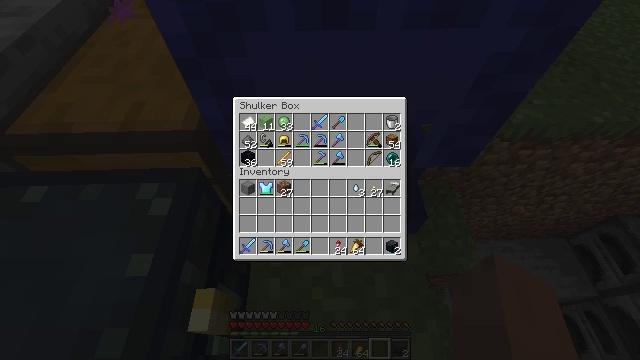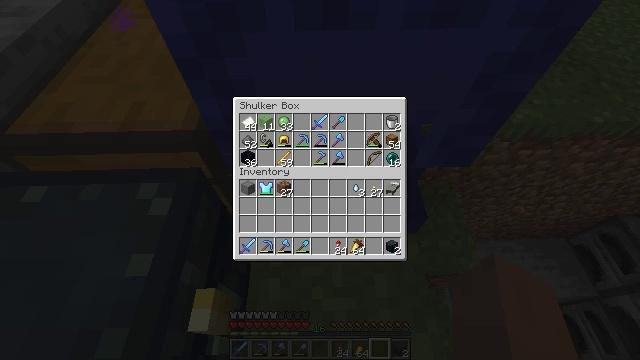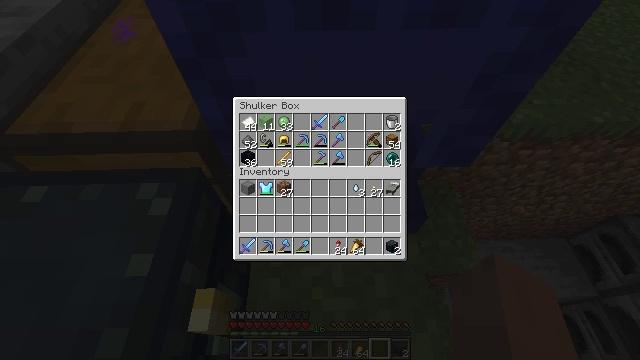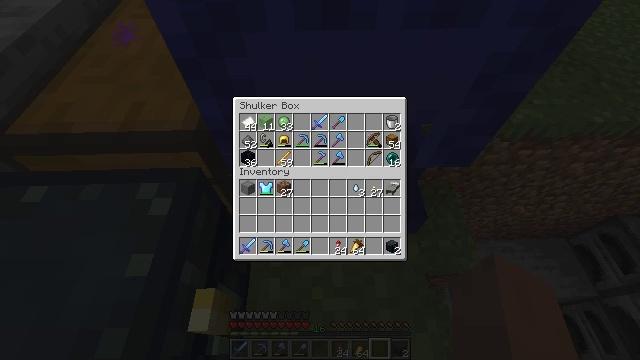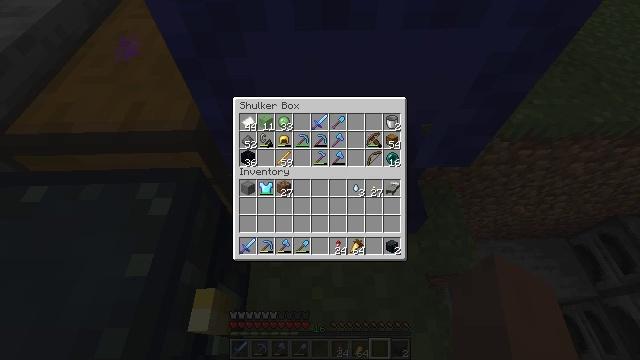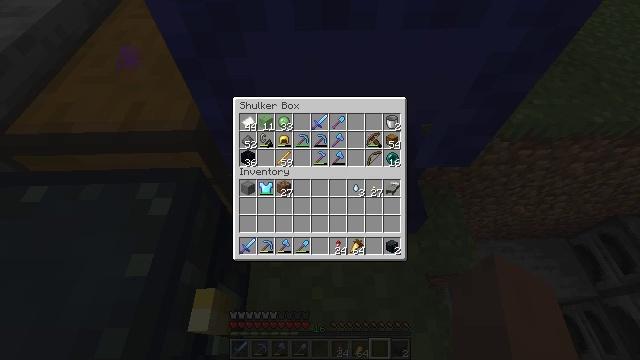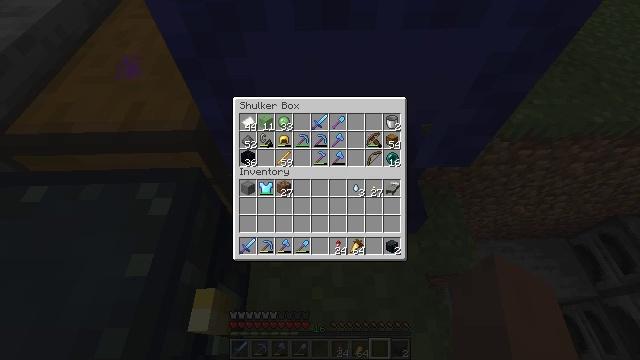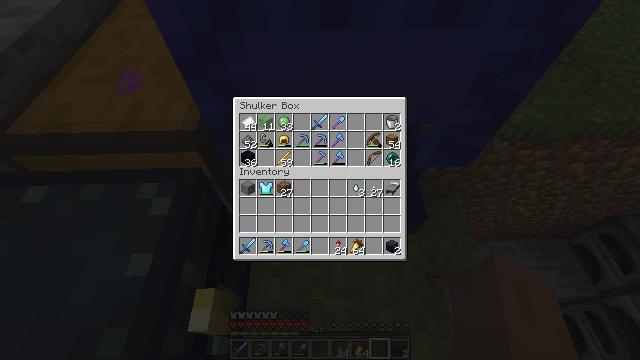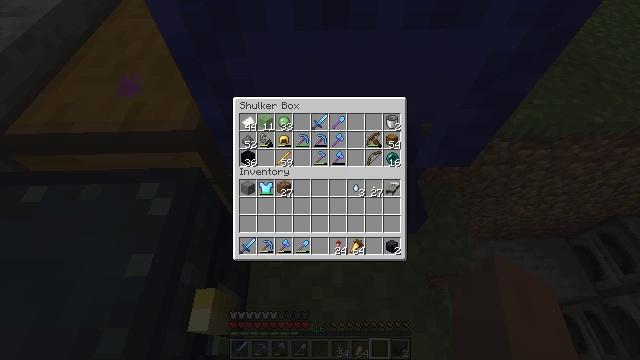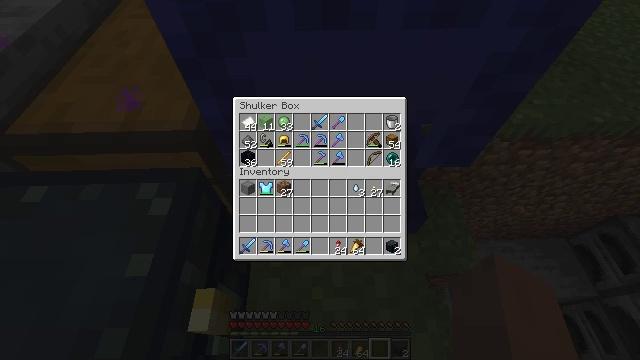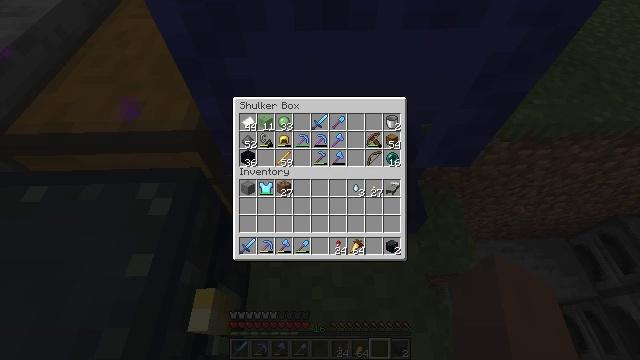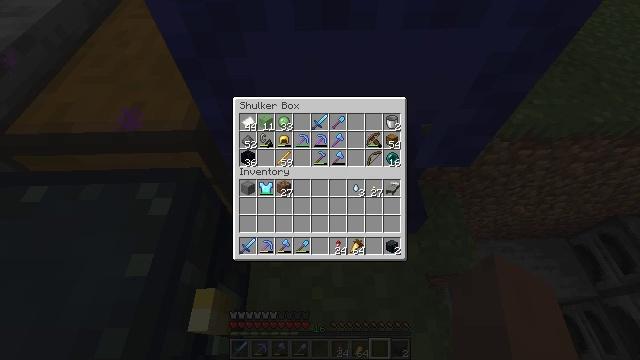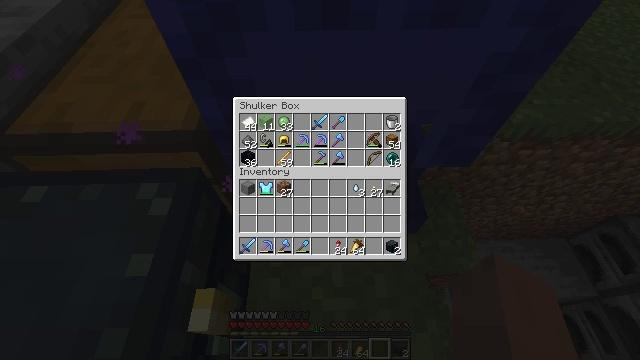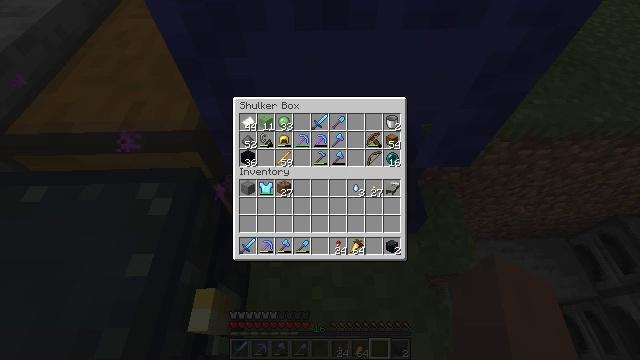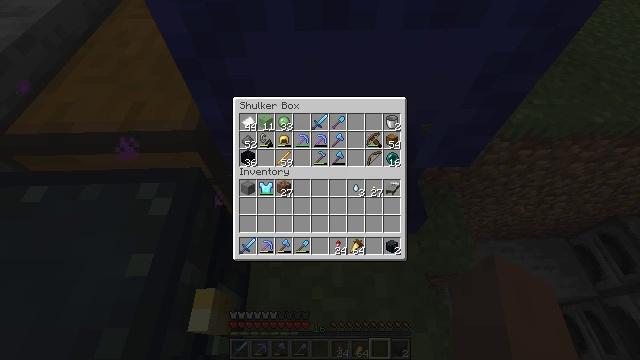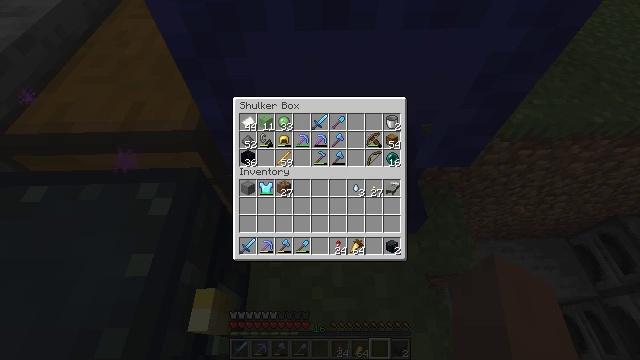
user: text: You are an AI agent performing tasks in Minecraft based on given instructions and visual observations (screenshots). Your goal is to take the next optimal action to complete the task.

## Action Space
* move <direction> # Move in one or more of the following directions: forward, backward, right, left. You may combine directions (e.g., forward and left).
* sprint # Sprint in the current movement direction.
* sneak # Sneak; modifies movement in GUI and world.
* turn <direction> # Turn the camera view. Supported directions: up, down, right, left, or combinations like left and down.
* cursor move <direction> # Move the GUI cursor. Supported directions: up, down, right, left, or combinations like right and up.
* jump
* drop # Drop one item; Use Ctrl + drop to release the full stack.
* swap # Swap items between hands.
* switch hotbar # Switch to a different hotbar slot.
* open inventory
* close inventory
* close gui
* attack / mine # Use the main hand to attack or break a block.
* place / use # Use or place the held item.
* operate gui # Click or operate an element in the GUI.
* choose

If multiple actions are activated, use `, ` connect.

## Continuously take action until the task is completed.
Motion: motion action
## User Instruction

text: Reclaim the blue shulker box for storage.
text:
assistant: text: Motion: no_op
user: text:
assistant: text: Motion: no_op
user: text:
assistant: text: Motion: no_op
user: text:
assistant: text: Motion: cursor move left and up
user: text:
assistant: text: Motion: no_op
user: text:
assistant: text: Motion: no_op
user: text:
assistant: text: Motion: cursor move right and up
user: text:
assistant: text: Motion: cursor move right and up
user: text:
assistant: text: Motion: cursor move right and up
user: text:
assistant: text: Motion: no_op
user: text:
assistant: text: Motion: no_op
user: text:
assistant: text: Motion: no_op
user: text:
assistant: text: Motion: no_op
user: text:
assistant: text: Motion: operate gui
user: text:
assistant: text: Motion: operate gui
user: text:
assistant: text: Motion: operate gui
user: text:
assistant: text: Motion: no_op
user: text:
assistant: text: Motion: no_op
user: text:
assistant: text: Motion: no_op
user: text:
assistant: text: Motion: no_op
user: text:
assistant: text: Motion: cursor move left and up
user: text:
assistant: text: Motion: cursor move left and up
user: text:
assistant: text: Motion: cursor move left
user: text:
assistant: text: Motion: no_op
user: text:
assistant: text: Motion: cursor move down
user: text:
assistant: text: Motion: no_op
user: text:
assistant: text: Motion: no_op
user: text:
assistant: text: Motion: no_op
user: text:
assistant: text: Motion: no_op
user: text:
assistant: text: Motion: operate gui